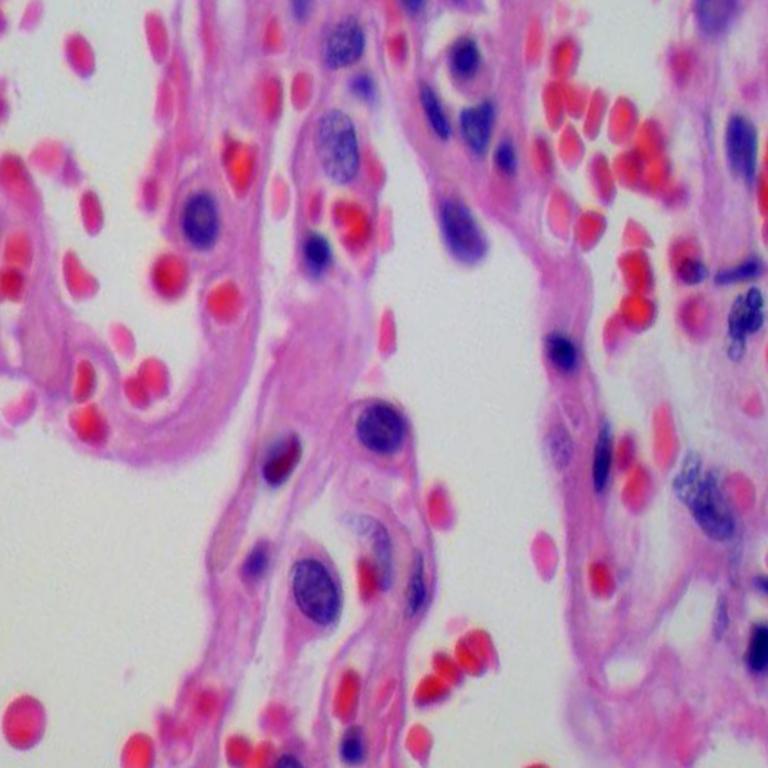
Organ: lung
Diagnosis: benign